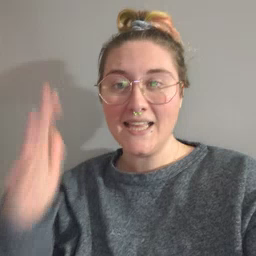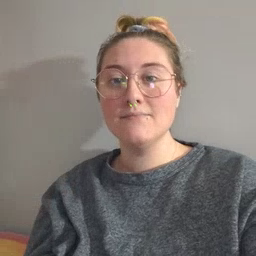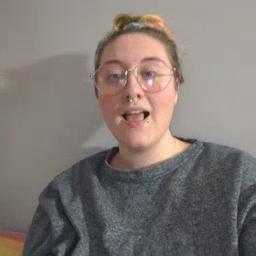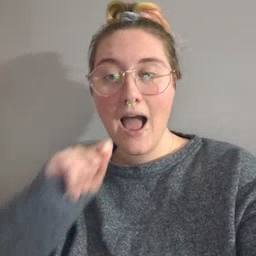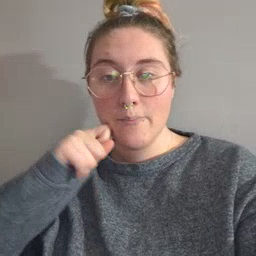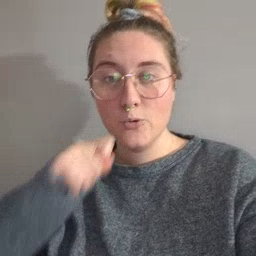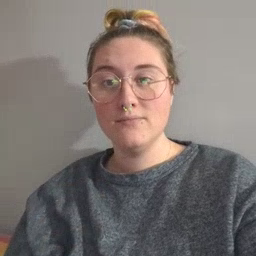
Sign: apple